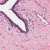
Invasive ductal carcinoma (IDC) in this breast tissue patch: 0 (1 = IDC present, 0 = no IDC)